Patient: sex M, age 69
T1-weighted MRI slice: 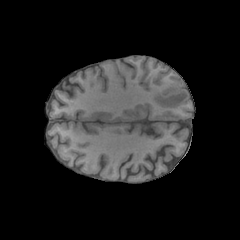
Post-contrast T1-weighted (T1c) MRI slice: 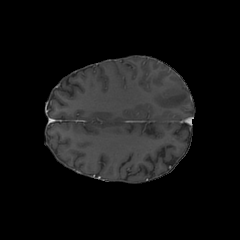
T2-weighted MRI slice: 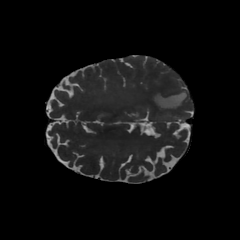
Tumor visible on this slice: yes
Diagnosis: Glioblastoma, IDH-wildtype
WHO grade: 4